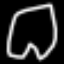
Label: pants